Question: I'm writing a custom Android view which contains an EditText. I want to be able to center the text vertically through Java code but it's not working.

As you can see from the image above, the text is not centering vertically. I set the EditText background to a light red so you can see the layout bounds of it. I have an EditText on the left of it rendered through XML code and it it working correctly.
How do I get the text to show correctly?
.
Here is my code for the middle EditText:
'''
txtSearch = new EditText(context);
txtSearch.setLayoutParams(new LinearLayout.LayoutParams(0, LayoutParams.MATCH_PARENT, 1f));
txtSearch.setGravity(Gravity.CENTER_VERTICAL);
txtSearch.setBackgroundColor(context.getResources().getColor(R.color.nowl_red_transparent_12));//Color.TRANSPARENT);
txtSearch.setHint("Search");
txtSearch.setHintTextColor(context.getResources().getColor(R.color.text_hint));
txtSearch.setInputType(InputType.TYPE_CLASS_TEXT);
txtSearch.setMaxLines(1);
txtSearch.setHorizontalScrollBarEnabled(true);
txtSearch.setTypeface(Typeface.create("sans-serif-light", Typeface.NORMAL));
txtSearch.setTextSize(16f);
txtSearch.setEllipsize(TextUtils.TruncateAt.END);
txtSearch.setText("Y u no center");
container.addView(txtSearch);
'''
and here is the code for the EditText on the left which renders correctly:
'''
<EditText
android:layout_width="50dp"
android:layout_height="match_parent"
android:background="@color/transparent"
android:hint="test" />
'''
I tried practically everything. I used 'setGravity(Gravity.CENTER_VERTICAL)', removed/added properties, and more. Nothing of which worked. Is this a bug with Android or is there something I'm missing here? It looks like this in the UI Preview and in actual Android devices as well.
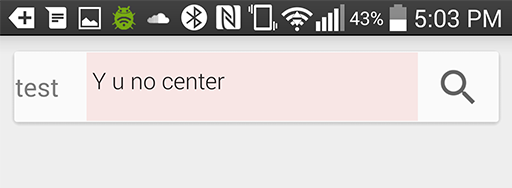
Answer: From the looks of it, it does look aligned to some degree. If it was top aligned, it would be on the far top with maybe 1dp of margin. If it was bottom aligned, it would be so high either.
I drew a green box on top of your original image to show what I think is what it is aligned relative to.

Given you have replaced the original background with a custom color, It might be possible that Android is pulling some unexpected default settings either from your context object or the system defaults and adds a padding (although I don't remember Android having any padding by default). Have you tried 'txtSearch.setPadding(0, 0, 0, 0)' just in case?